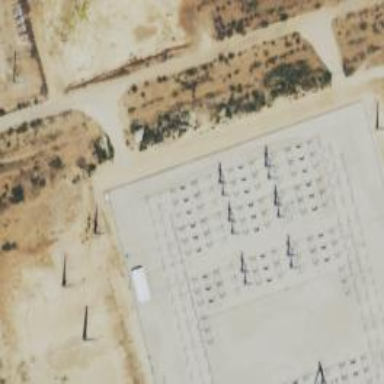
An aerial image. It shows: Switch used for power control.